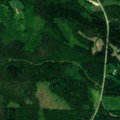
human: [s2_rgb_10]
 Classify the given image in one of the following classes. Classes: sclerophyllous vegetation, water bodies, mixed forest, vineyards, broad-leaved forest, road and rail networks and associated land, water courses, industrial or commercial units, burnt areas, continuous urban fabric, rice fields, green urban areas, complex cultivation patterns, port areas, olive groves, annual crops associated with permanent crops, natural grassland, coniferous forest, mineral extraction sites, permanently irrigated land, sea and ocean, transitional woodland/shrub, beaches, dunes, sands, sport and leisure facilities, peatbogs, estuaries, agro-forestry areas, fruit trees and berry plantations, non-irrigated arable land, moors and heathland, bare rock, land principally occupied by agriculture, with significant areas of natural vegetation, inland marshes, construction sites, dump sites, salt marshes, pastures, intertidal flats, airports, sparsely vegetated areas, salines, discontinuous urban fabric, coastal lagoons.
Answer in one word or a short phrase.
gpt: land principally occupied by agriculture, with significant areas of natural vegetation, coniferous forest, mixed forest